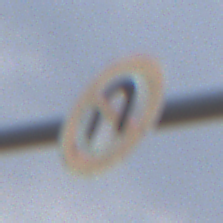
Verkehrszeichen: VerbotWenden
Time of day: Midday
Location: Outdoor (RoadRail)
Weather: PartlyCloudy
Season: NotSpecified
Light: Natural